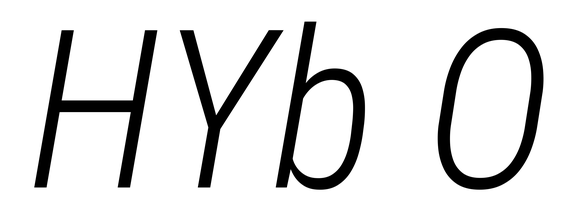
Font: Roboto-Italic_Condensed_Light_Italic